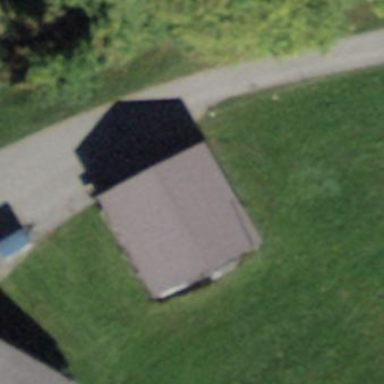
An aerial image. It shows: Shed building.